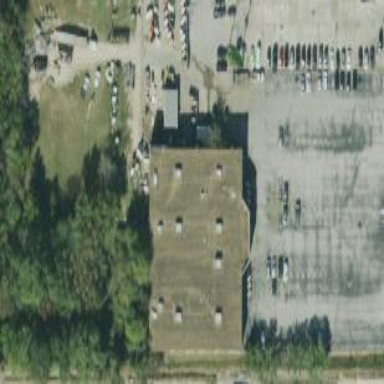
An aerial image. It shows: Building housing golf carts shop.